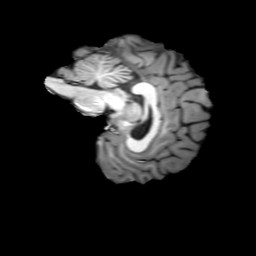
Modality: T1w
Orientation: sagittal
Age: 31
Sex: female
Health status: ill